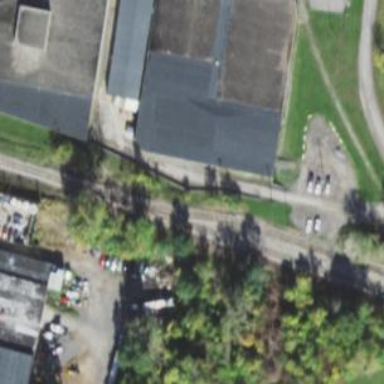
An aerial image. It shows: Railway siding for service.